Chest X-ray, AP view. Patient: 67 years old, sex M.
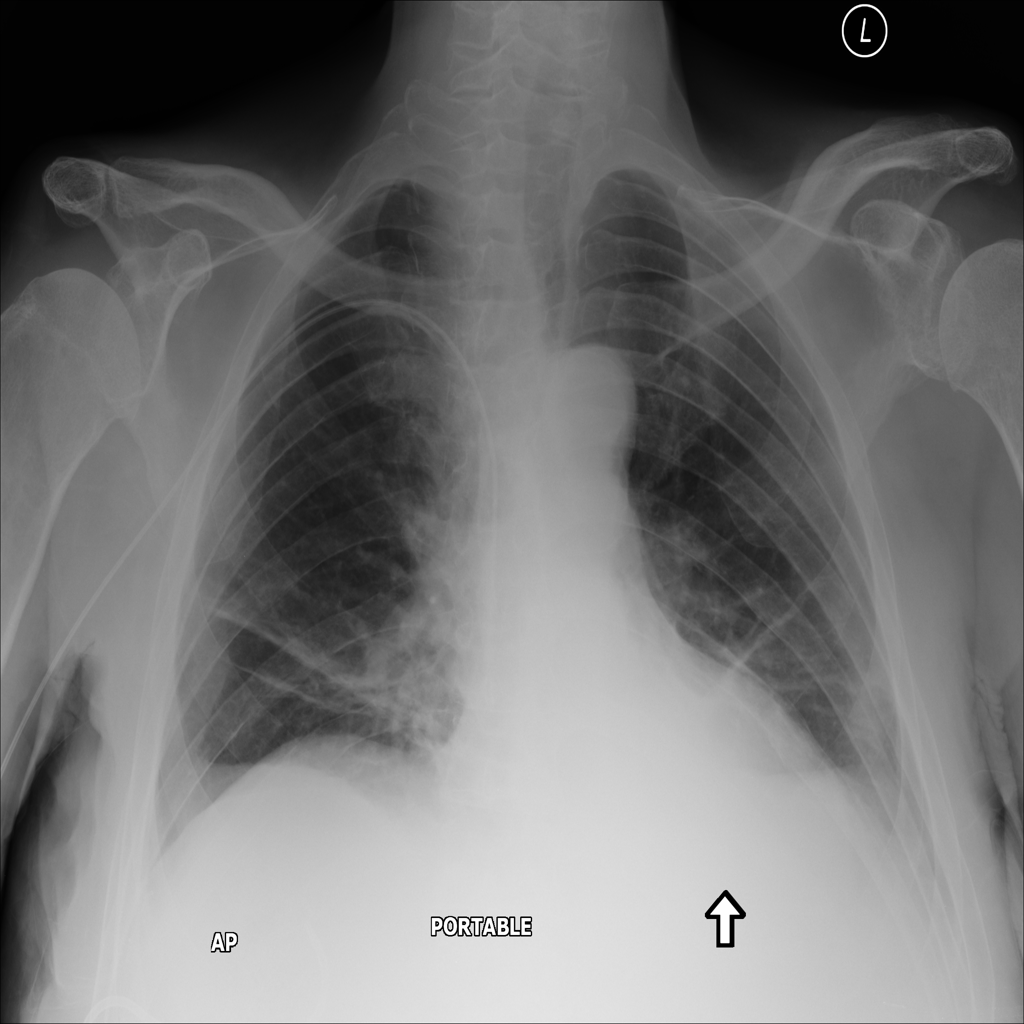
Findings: Atelectasis, Fibrosis